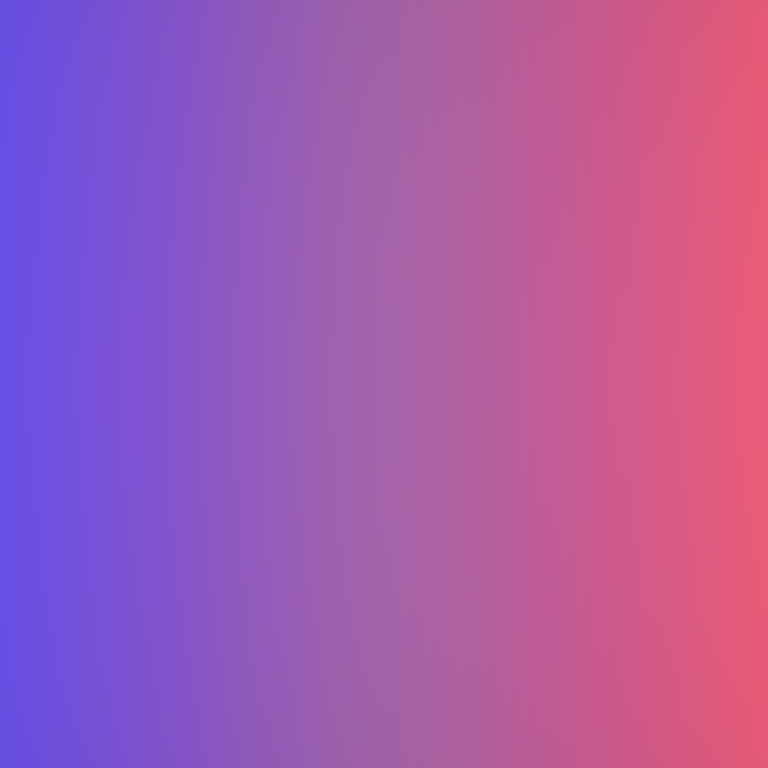
Abstract light effect, smooth gradient from violet to pink, calm atmosphere, soft glow, no room, no furniture, no objects.